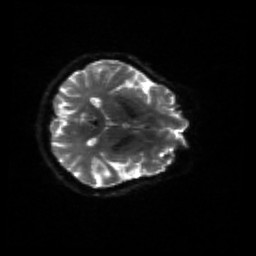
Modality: sbref
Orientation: axial
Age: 56
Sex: female
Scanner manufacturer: siemens
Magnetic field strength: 3 T
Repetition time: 4.71 s
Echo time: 0.0906 s